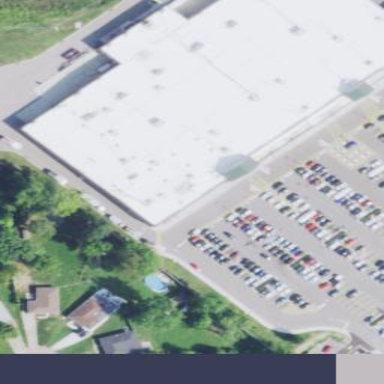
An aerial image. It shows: Retail building housing supermarket.